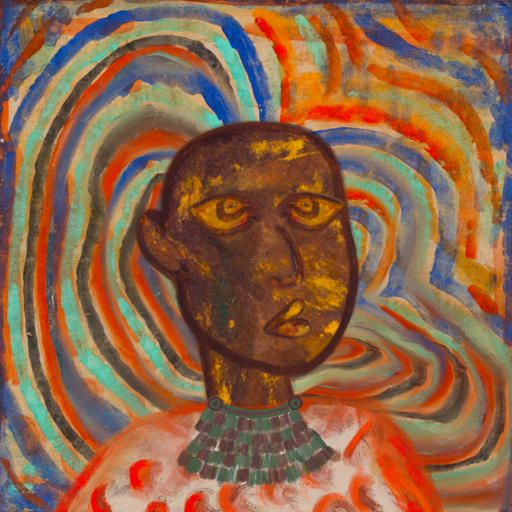
Background: Sisters, Head And Neck Side: Comrade, Face Side: Comrade, Bust: Rupkatha, Hair Side: Blank, Head Accessory: Blank, Second Necklace: After_Raid, Necklace: Blank, Baby: Blank